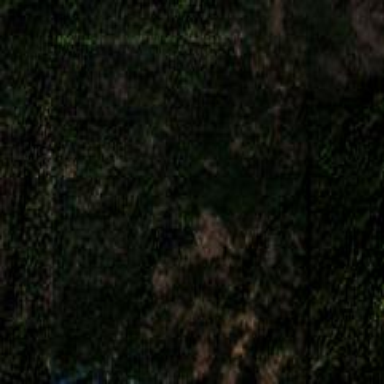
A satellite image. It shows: Forest area.